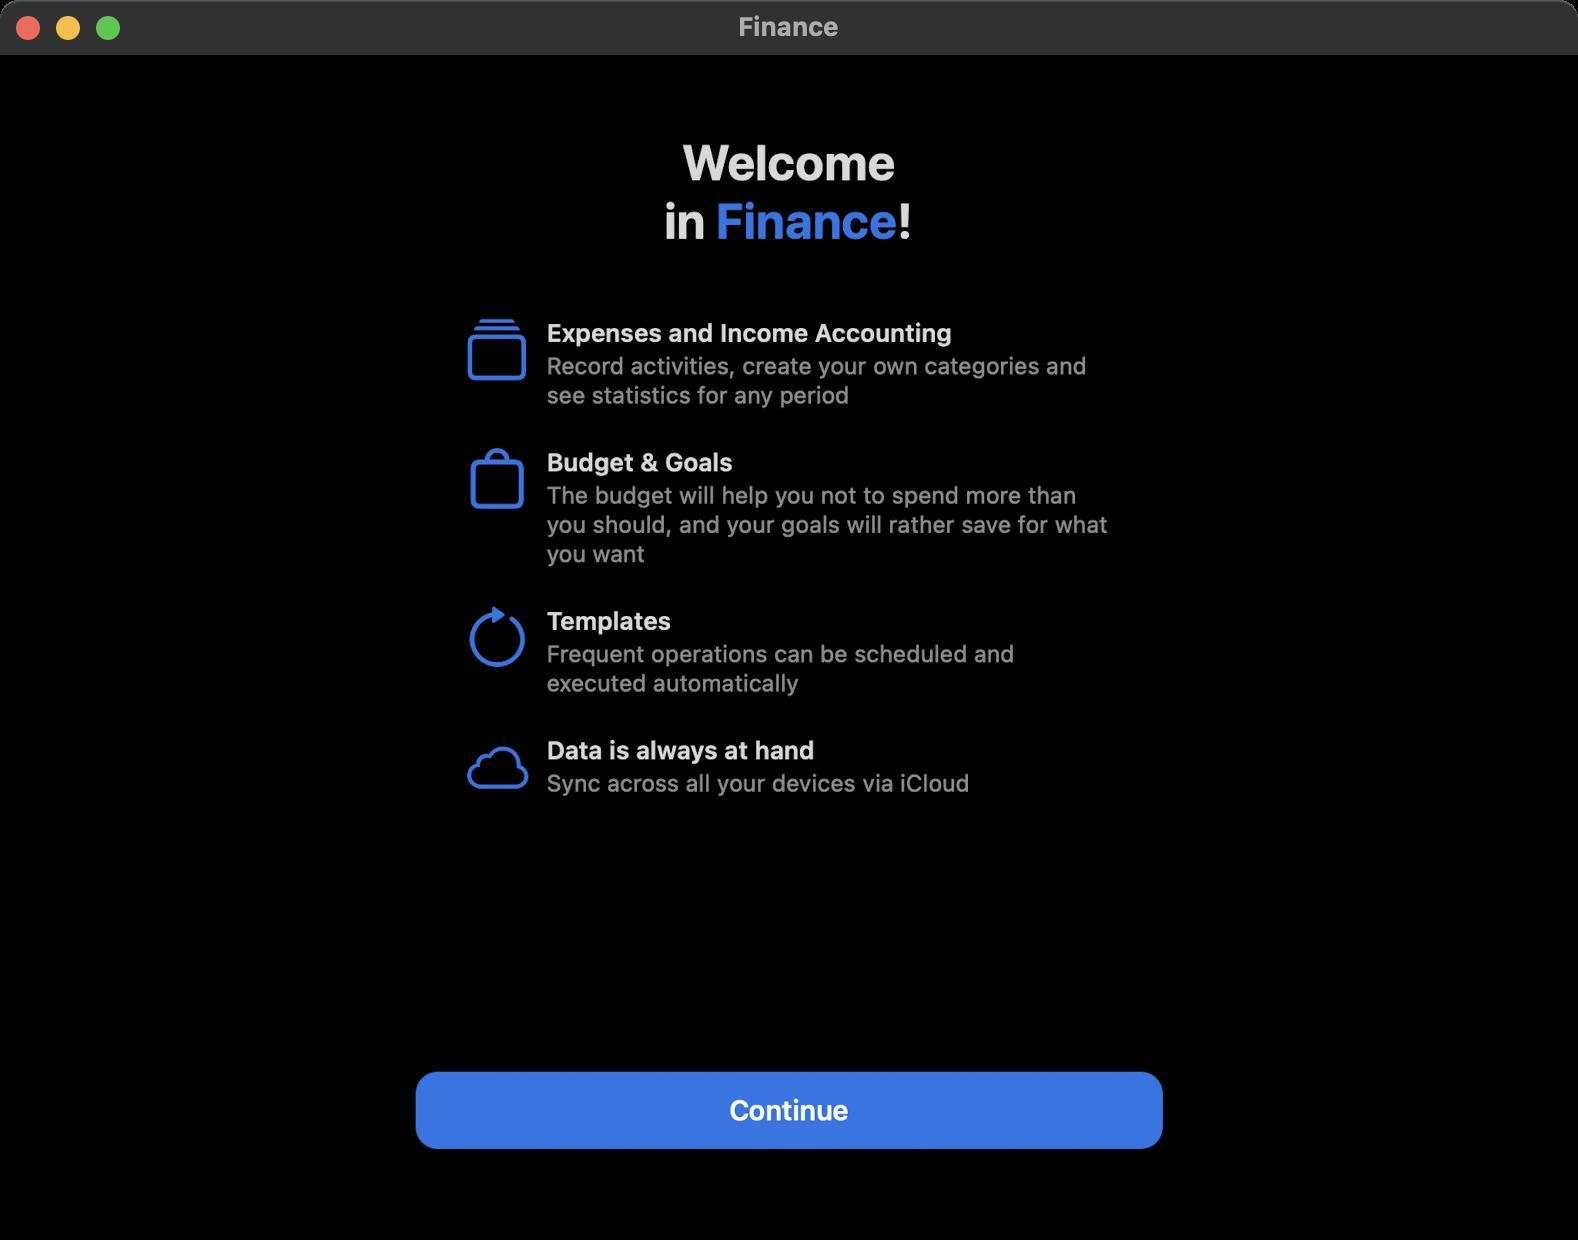
Accessibility tree:
{"name": "Finance", "role": "AXWindow", "description": null, "role_description": "standard window", "value": null, "position": "352.00;95.00", "size": "789;620", "children": [{"name": null, "role": "AXGroup", "description": null, "role_description": "group", "value": null, "position": "0.00;0.00", "size": "789;620", "children": [{"name": null, "role": "AXGroup", "description": null, "role_description": "group", "value": null, "position": "0.00;0.00", "size": "789;621", "children": [{"name": null, "role": "AXGroup", "description": null, "role_description": "table", "value": null, "position": "0.00;0.00", "size": "789;621", "children": [{"name": null, "role": "AXStaticText", "description": "Welcome in Finance!", "role_description": "text", "value": null, "position": "19.25;66.22", "size": "751;59", "children": []}, {"name": null, "role": "AXGroup", "description": null, "role_description": "group", "value": "", "position": "0.00;159.39", "size": "789;45", "children": [{"name": null, "role": "AXStaticText", "description": "Expenses and Income Accounting, Record activities, create your own categories and see statistics for any period", "role_description": "text", "value": "", "position": "0.00;159.39", "size": "789;45", "children": []}]}, {"name": null, "role": "AXGroup", "description": null, "role_description": "group", "value": null, "position": "0.00;204.82", "size": "789;19", "children": []}, {"name": null, "role": "AXGroup", "description": null, "role_description": "group", "value": "", "position": "0.00;224.07", "size": "789;60", "children": [{"name": null, "role": "AXStaticText", "description": "Budget & Goals, The budget will help you not to spend more than you should, and your goals will rather save for what you want", "role_description": "text", "value": "", "position": "0.00;224.07", "size": "789;60", "children": []}]}, {"name": null, "role": "AXGroup", "description": null, "role_description": "group", "value": null, "position": "0.00;284.13", "size": "789;19", "children": []}, {"name": null, "role": "AXGroup", "description": null, "role_description": "group", "value": "", "position": "0.00;303.38", "size": "789;45", "children": [{"name": null, "role": "AXStaticText", "description": "Templates, Frequent operations can be scheduled and executed automatically", "role_description": "text", "value": "", "position": "0.00;303.38", "size": "789;45", "children": []}]}, {"name": null, "role": "AXGroup", "description": null, "role_description": "group", "value": null, "position": "0.00;348.81", "size": "789;19", "children": []}, {"name": null, "role": "AXGroup", "description": null, "role_description": "group", "value": "", "position": "0.00;368.06", "size": "789;31", "children": [{"name": null, "role": "AXStaticText", "description": "Data is always at hand, Sync across all your devices via iCloud", "role_description": "text", "value": "", "position": "0.00;368.06", "size": "789;31", "children": []}]}, {"name": null, "role": "AXGroup", "description": null, "role_description": "group", "value": null, "position": "0.00;398.86", "size": "789;19", "children": []}]}, {"name": null, "role": "AXButton", "description": "Continue", "role_description": "button", "value": null, "position": "207.90;535.92", "size": "373;38", "children": []}]}]}, {"name": null, "role": "AXButton", "description": null, "role_description": "close button", "value": null, "position": "7.00;6.00", "size": "14;16", "children": []}, {"name": null, "role": "AXButton", "description": null, "role_description": "full screen button", "value": null, "position": "47.00;6.00", "size": "14;16", "children": [{"name": null, "role": "AXGroup", "description": null, "role_description": "group", "value": null, "position": "47.00;6.00", "size": "14;16", "children": []}]}, {"name": null, "role": "AXButton", "description": null, "role_description": "minimize button", "value": null, "position": "27.00;6.00", "size": "14;16", "children": []}, {"name": null, "role": "AXStaticText", "description": null, "role_description": "text", "value": "Finance", "position": "367.00;5.00", "size": "55;16", "children": []}, {"name": "Finance", "role": "AXWindow", "description": null, "role_description": "standard window", "value": null, "position": "352.00;95.00", "size": "789;620", "children": [{"name": null, "role": "AXGroup", "description": null, "role_description": "group", "value": null, "position": "0.00;0.00", "size": "789;620", "children": [{"name": null, "role": "AXGroup", "description": null, "role_description": "group", "value": null, "position": "0.00;0.00", "size": "789;621", "children": [{"name": null, "role": "AXGroup", "description": null, "role_description": "table", "value": null, "position": "0.00;0.00", "size": "789;621", "children": [{"name": null, "role": "AXStaticText", "description": "Welcome in Finance!", "role_description": "text", "value": null, "position": "19.25;66.22", "size": "751;59", "children": []}, {"name": null, "role": "AXGroup", "description": null, "role_description": "group", "value": "", "position": "0.00;159.39", "size": "789;45", "children": [{"name": null, "role": "AXStaticText", "description": "Expenses and Income Accounting, Record activities, create your own categories and see statistics for any period", "role_description": "text", "value": "", "position": "0.00;159.39", "size": "789;45", "children": []}]}, {"name": null, "role": "AXGroup", "description": null, "role_description": "group", "value": null, "position": "0.00;204.82", "size": "789;19", "children": []}, {"name": null, "role": "AXGroup", "description": null, "role_description": "group", "value": "", "position": "0.00;224.07", "size": "789;60", "children": [{"name": null, "role": "AXStaticText", "description": "Budget & Goals, The budget will help you not to spend more than you should, and your goals will rather save for what you want", "role_description": "text", "value": "", "position": "0.00;224.07", "size": "789;60", "children": []}]}, {"name": null, "role": "AXGroup", "description": null, "role_description": "group", "value": null, "position": "0.00;284.13", "size": "789;19", "children": []}, {"name": null, "role": "AXGroup", "description": null, "role_description": "group", "value": "", "position": "0.00;303.38", "size": "789;45", "children": [{"name": null, "role": "AXStaticText", "description": "Templates, Frequent operations can be scheduled and executed automatically", "role_description": "text", "value": "", "position": "0.00;303.38", "size": "789;45", "children": []}]}, {"name": null, "role": "AXGroup", "description": null, "role_description": "group", "value": null, "position": "0.00;348.81", "size": "789;19", "children": []}, {"name": null, "role": "AXGroup", "description": null, "role_description": "group", "value": "", "position": "0.00;368.06", "size": "789;31", "children": [{"name": null, "role": "AXStaticText", "description": "Data is always at hand, Sync across all your devices via iCloud", "role_description": "text", "value": "", "position": "0.00;368.06", "size": "789;31", "children": []}]}, {"name": null, "role": "AXGroup", "description": null, "role_description": "group", "value": null, "position": "0.00;398.86", "size": "789;19", "children": []}]}, {"name": null, "role": "AXButton", "description": "Continue", "role_description": "button", "value": null, "position": "207.90;535.92", "size": "373;38", "children": []}]}]}, {"name": null, "role": "AXButton", "description": null, "role_description": "close button", "value": null, "position": "7.00;6.00", "size": "14;16", "children": []}, {"name": null, "role": "AXButton", "description": null, "role_description": "full screen button", "value": null, "position": "47.00;6.00", "size": "14;16", "children": [{"name": null, "role": "AXGroup", "description": null, "role_description": "group", "value": null, "position": "47.00;6.00", "size": "14;16", "children": []}]}, {"name": null, "role": "AXButton", "description": null, "role_description": "minimize button", "value": null, "position": "27.00;6.00", "size": "14;16", "children": []}, {"name": null, "role": "AXStaticText", "description": null, "role_description": "text", "value": "Finance", "position": "367.00;5.00", "size": "55;16", "children": []}]}]}